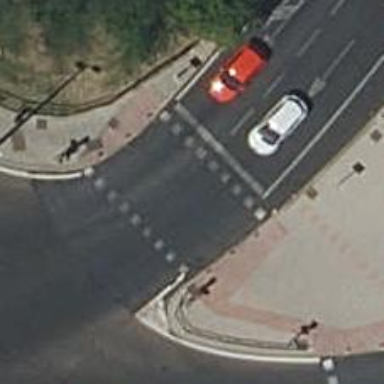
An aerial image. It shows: Crossing with traffic signals.